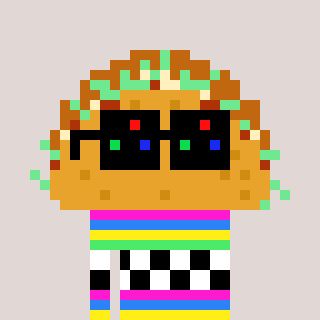
a pixel art character with square black sunglasses, a taco-shaped head and a darkbrown-colored body on a warm background